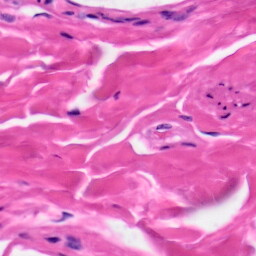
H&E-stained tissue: Skin